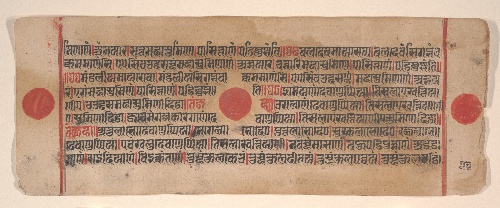
Artist: Bhadrabahu
Artist bio: Indian, died ca. 356 BCE
Date: 15th century
Object type: Folio
Classification: Paintings
Medium: Ink, opaque watercolor, and gold on paper
Culture: India (Gujarat)
Dimensions: (Average size .1–.71): 4 1/2 x 11 3/8 in. (11.4 x 28.9 cm)
Department: Asian Art
Credit line: Bequest of Cora Timken Burnett, 1956
Accession year: 1957
Repository: Metropolitan Museum of Art, New York, NY